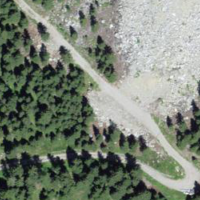
EUNIS habitat code: 43
Species observed at this site:
Cirsium heterophyllum
Megalodontes cephalotes